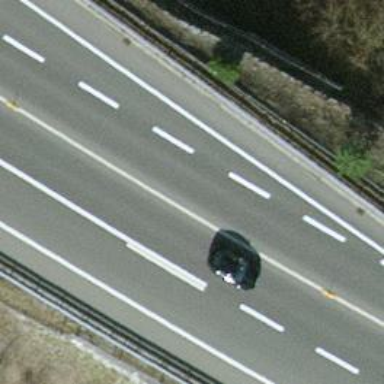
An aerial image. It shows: Asphalt motorway categorized as trunk road.